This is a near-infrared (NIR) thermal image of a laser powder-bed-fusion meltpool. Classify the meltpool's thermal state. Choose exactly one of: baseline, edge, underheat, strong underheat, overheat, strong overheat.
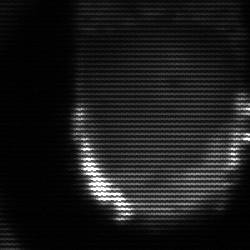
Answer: baseline